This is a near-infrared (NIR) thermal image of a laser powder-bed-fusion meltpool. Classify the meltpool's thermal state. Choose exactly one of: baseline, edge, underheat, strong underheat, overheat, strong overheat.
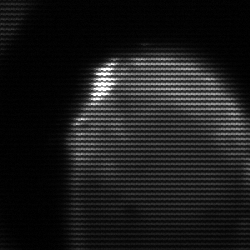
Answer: edge